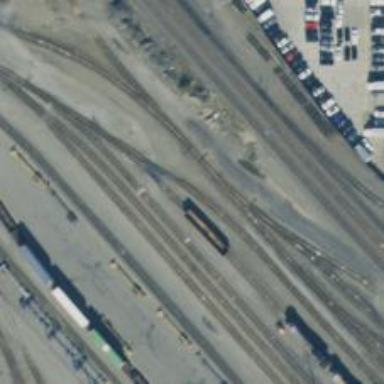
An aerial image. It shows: Railway yard used for servicing trains.